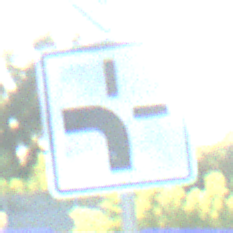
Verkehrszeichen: VerlaufVorfahrtsstrasse1
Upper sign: Vorfahrtsstrasse
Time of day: MorningAfternoon
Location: Outdoor (Nature)
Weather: Clear
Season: NotSpecified
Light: Natural